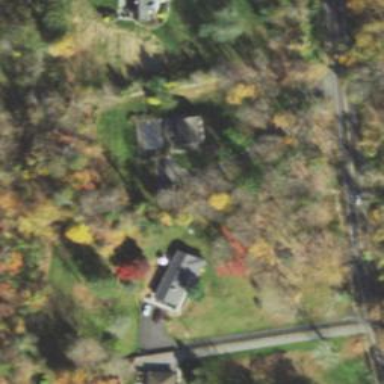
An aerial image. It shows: Driveway.